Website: walmart
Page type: billing-address
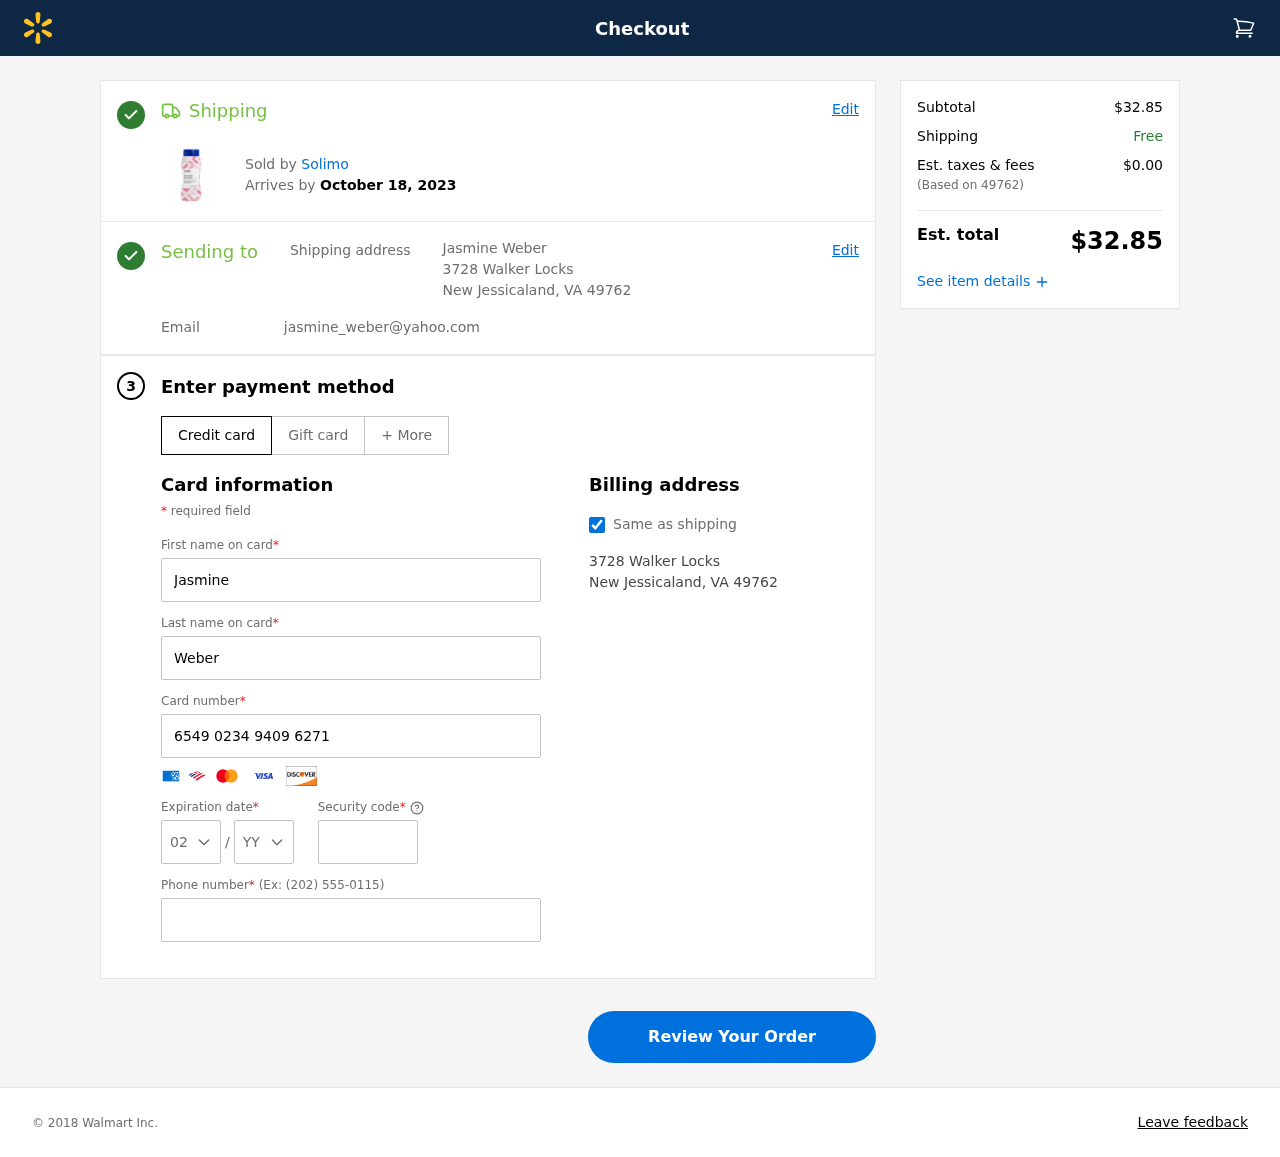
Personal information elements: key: PII_CARD_CVV
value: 697
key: PII_CARD_EXPIRY_MONTH
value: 02
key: PII_CARD_EXPIRY_YEAR
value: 30
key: PII_CARD_NUMBER
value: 6549 0234 9409 6271
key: PII_CITY_STATE_ZIP
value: New Jessicaland, VA 49762
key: PII_EMAIL
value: jasmine_weber@yahoo.com
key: PII_FIRSTNAME
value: Jasmine
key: PII_FULLNAME
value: Jasmine Weber
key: PII_LASTNAME
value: Weber
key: PII_PHONE
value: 3889703657
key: PII_POSTCODE
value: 49762
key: PII_STREET
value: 3728 Walker Locks
Product elements: key: PRODUCT1_BRAND
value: Solimo
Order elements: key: ORDER_DELIVERY_DATE
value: October 18, 2023
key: ORDER_SUBTOTAL
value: $32.85
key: ORDER_TAX
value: $0.00
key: ORDER_TOTAL
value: $32.85